Interaction volume radius: 5 \u00c5
Interaction volume height: 10 \u00c5
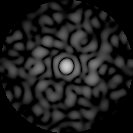
Disorder parameter: 0.8358